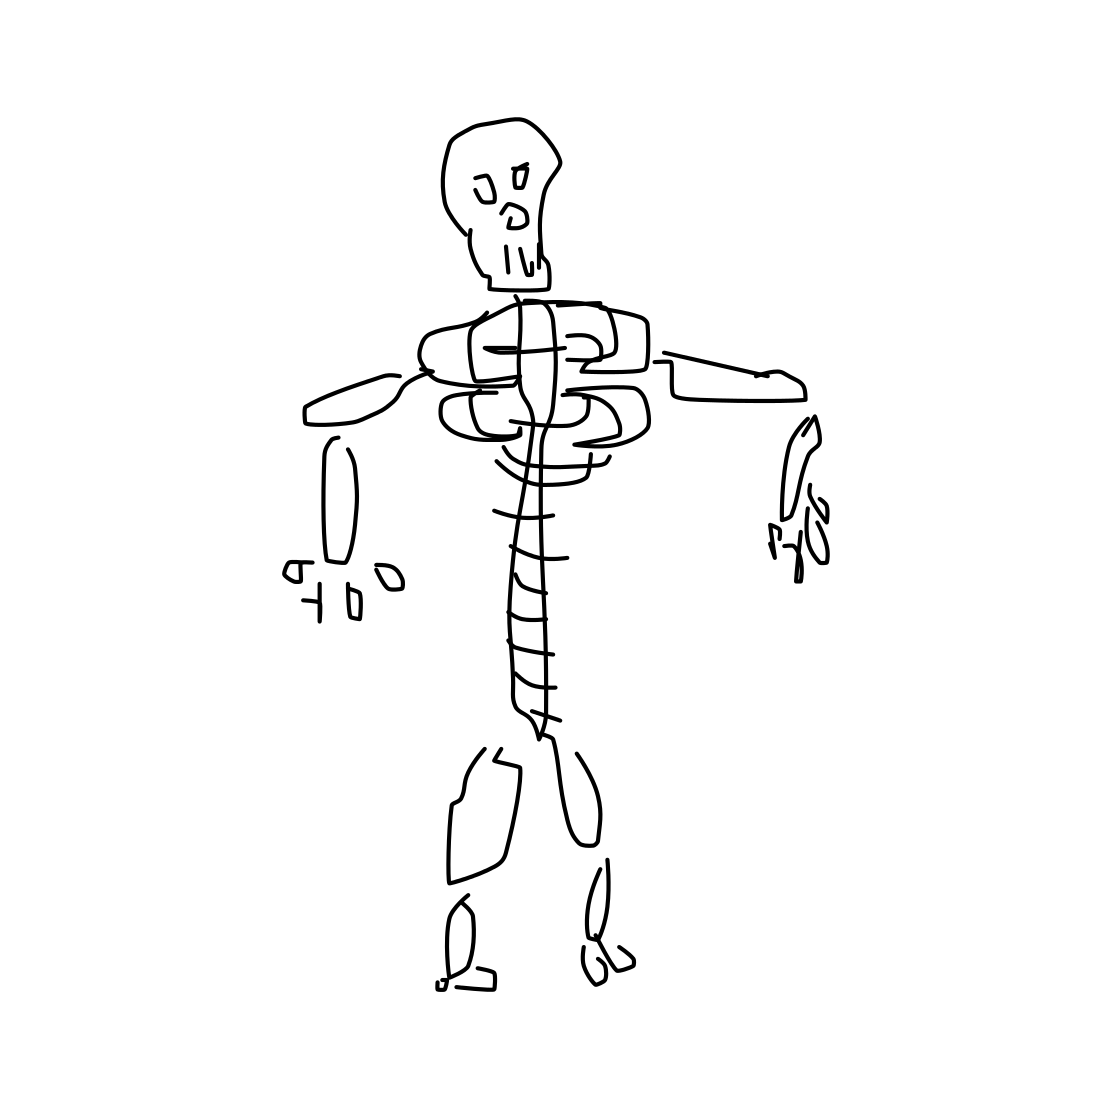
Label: human-skeleton